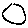
Label: circle